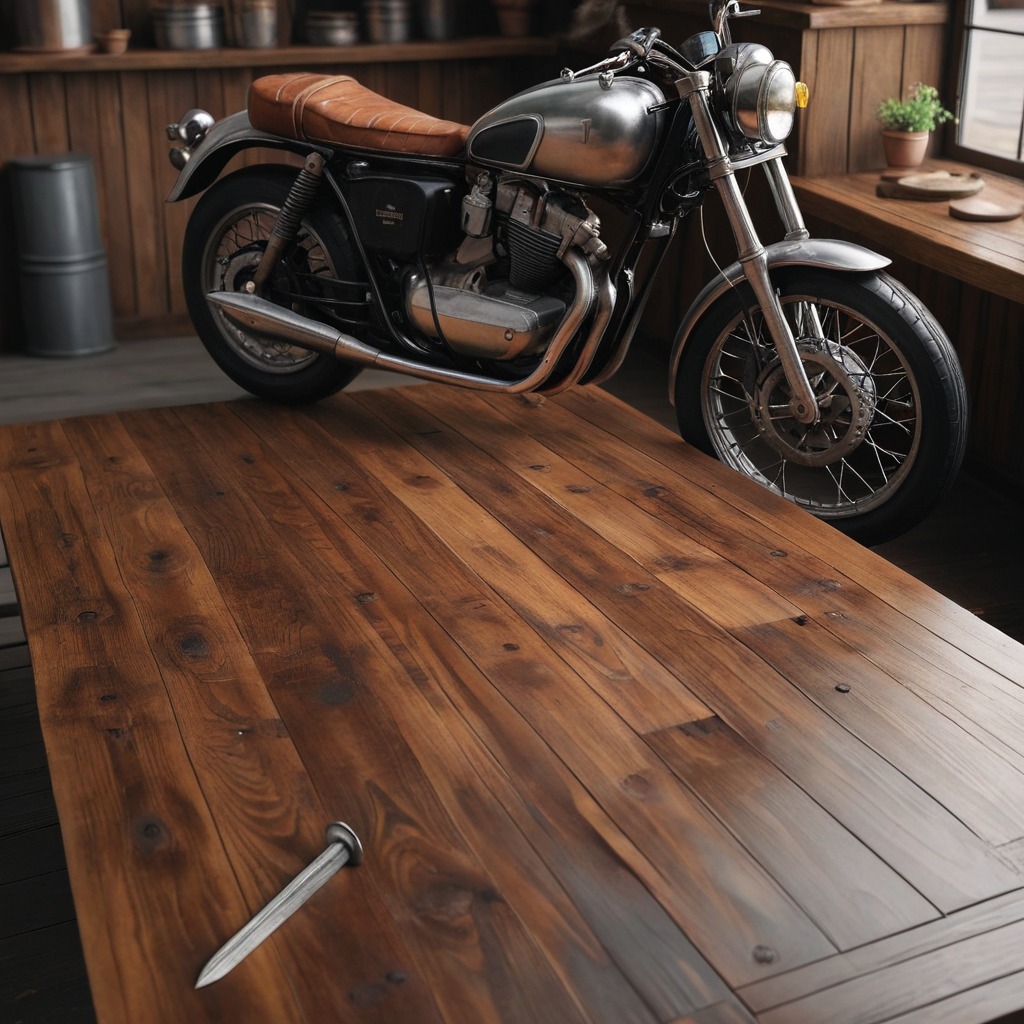
An iron nail is lying on the wooden table in the vintage motorcycle garage.